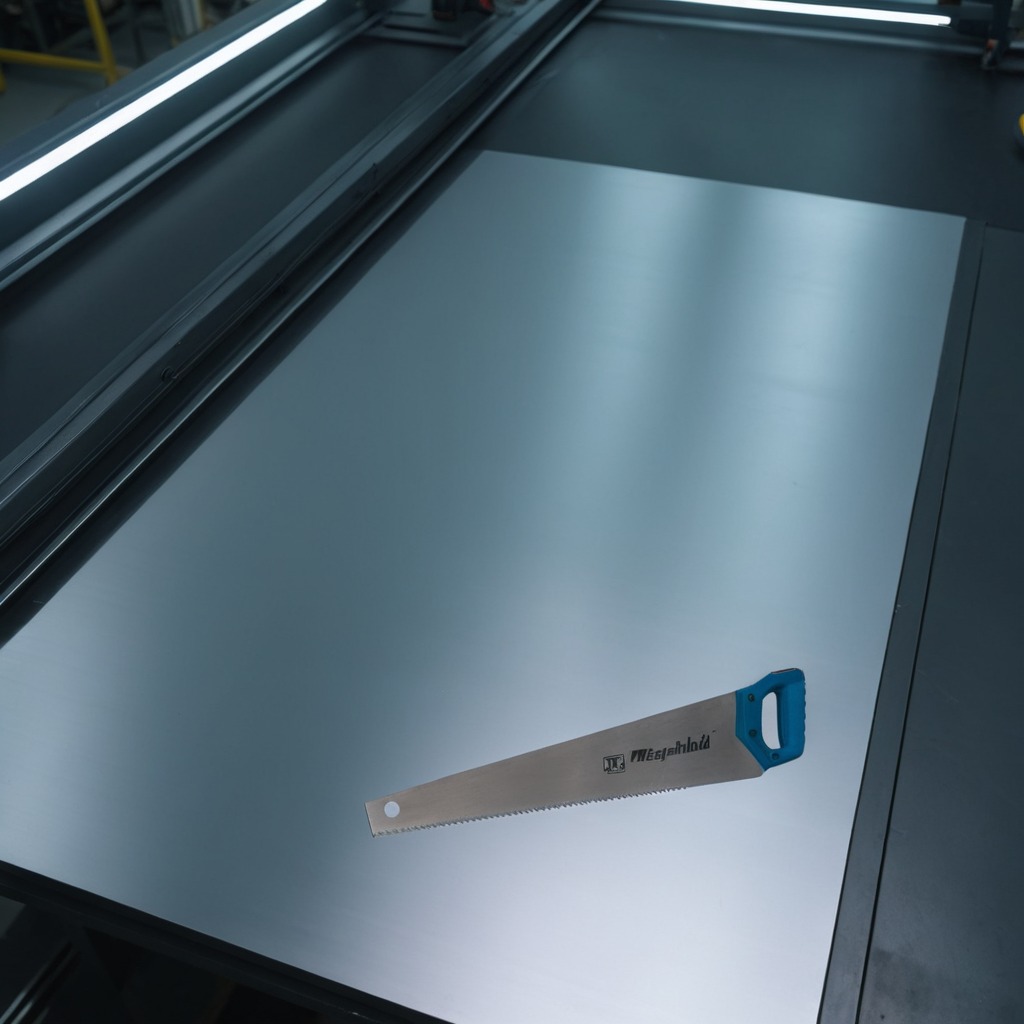
A metal saw is lying on the metal table in a machine shop under fluorescent lights.